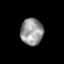
Tissue: skin
Cell type: Epithelial cells
Senescence score: 0.2599
Nuclear area (px): 587
Mean DAPI intensity: 151.886